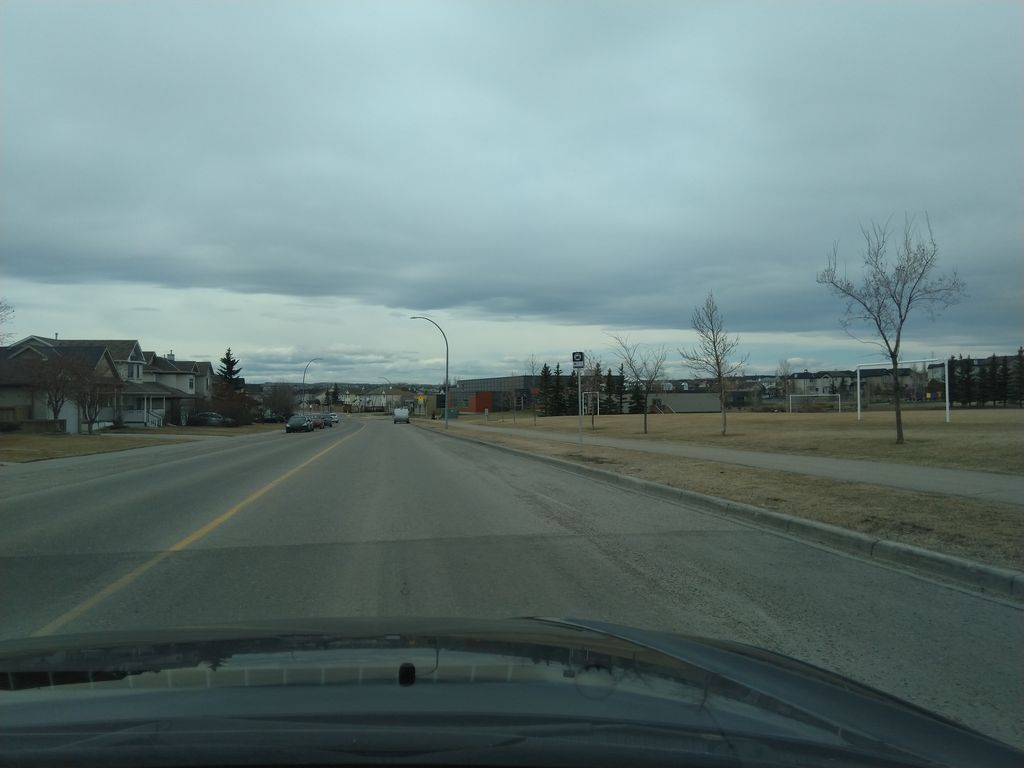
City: calgary